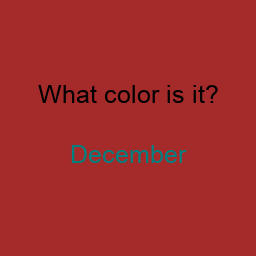
Color: teal
Background color: brown
Question text color: black